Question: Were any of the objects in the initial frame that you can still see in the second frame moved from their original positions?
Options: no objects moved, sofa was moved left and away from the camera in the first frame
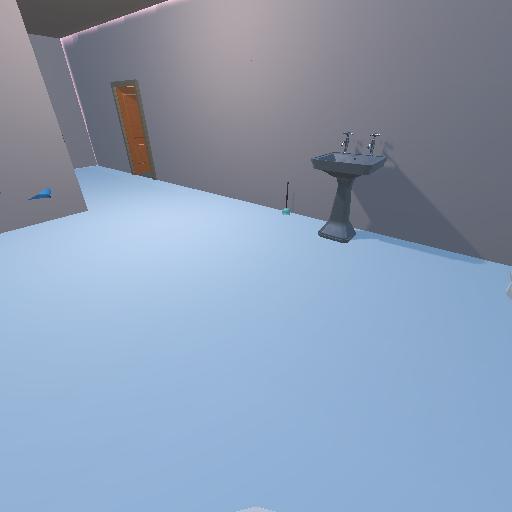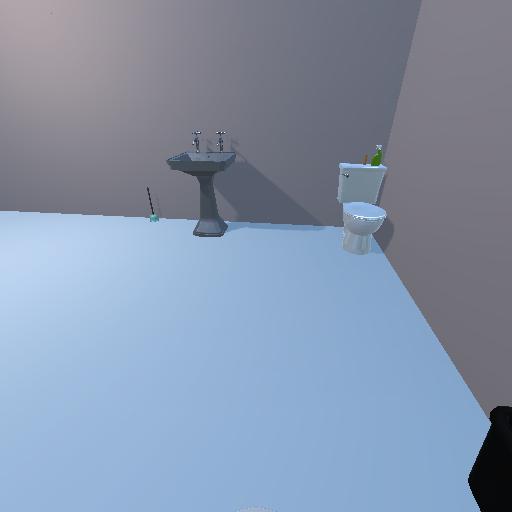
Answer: no objects moved